Interaction volume radius: 5 \u00c5
Interaction volume height: 10 \u00c5
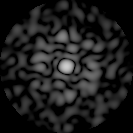
Disorder parameter: 0.7819